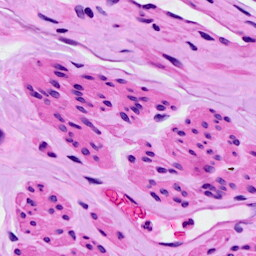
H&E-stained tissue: Ovarian